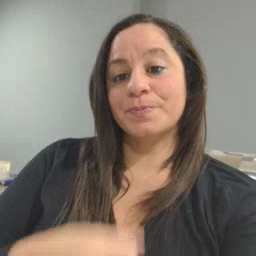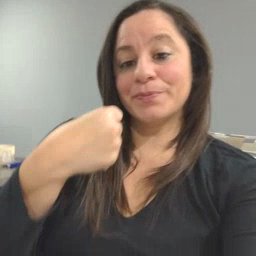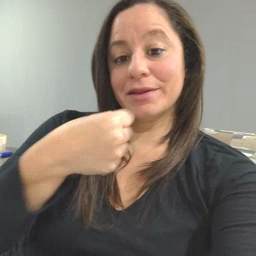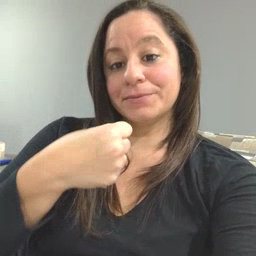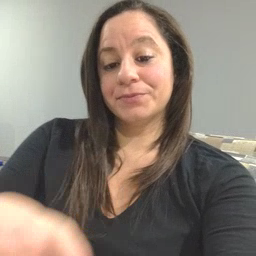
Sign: make